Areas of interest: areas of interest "Educational"
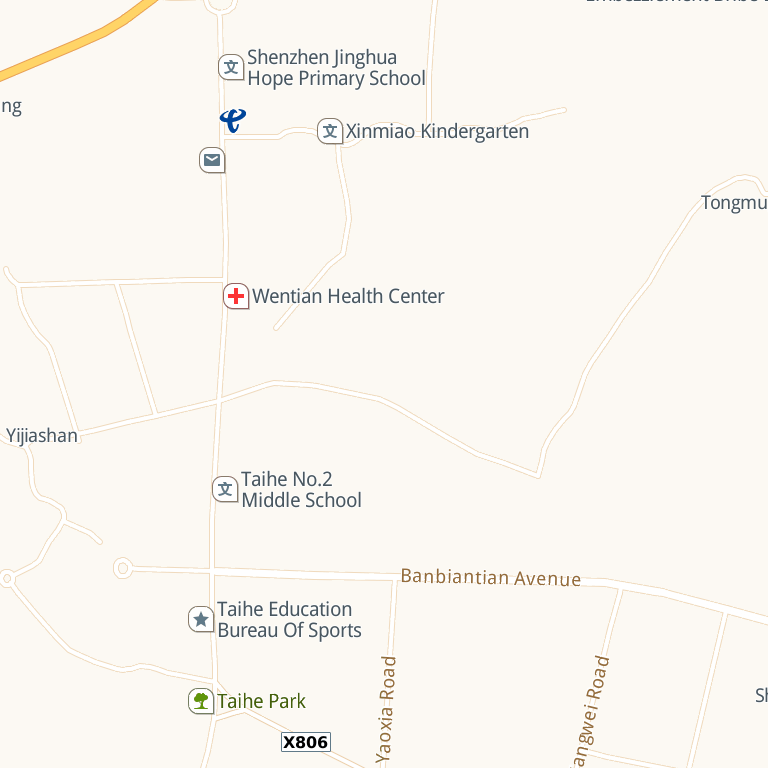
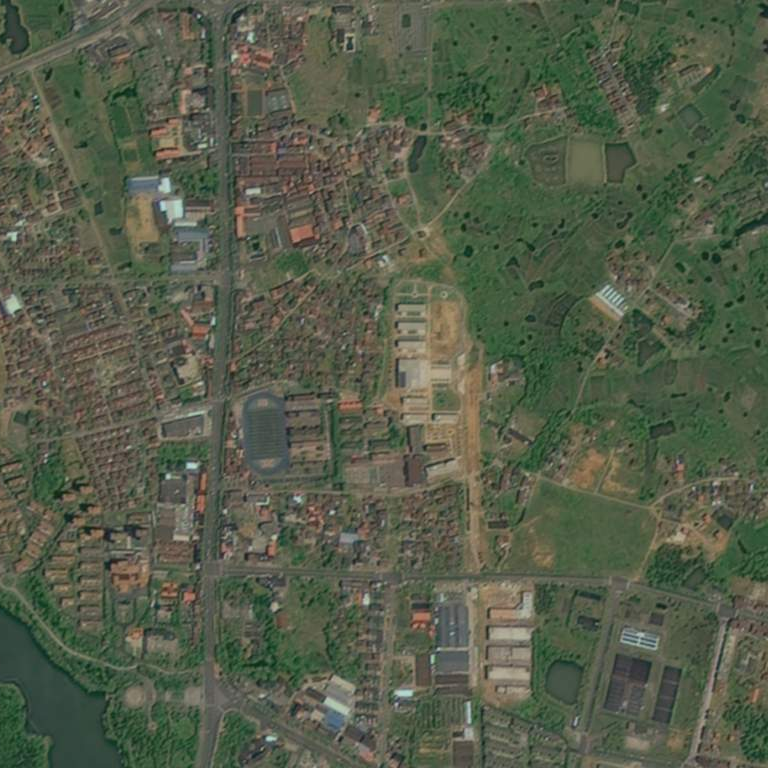